Question: I installed pip3, installed Django-widget-tweaks and add widget_tweaks in INSTALLED_APPS[] in settings.py.
When I run the server, I'm getting the error:
> -ImportError: No module named 'widget_tweaks'

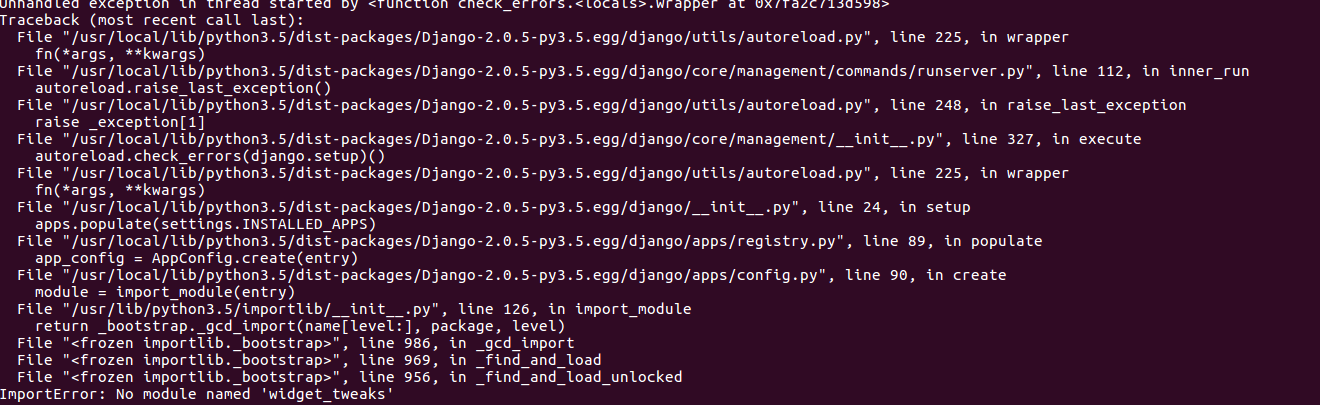
Answer: It is possible that the 'pip3' script has installed django-widget-tweaks into a different version of Python than the one you're using to run Django. You may have multiple versions of Python 3 installed on your machine.
Try installing django-widget-tweaks using the same version of Python that you're using to run Django:
'''
/path/to/python -m pip install django-widget-tweaks
'''
Obviously make sure '/path/to/python' is the version you're using to start the Django server.